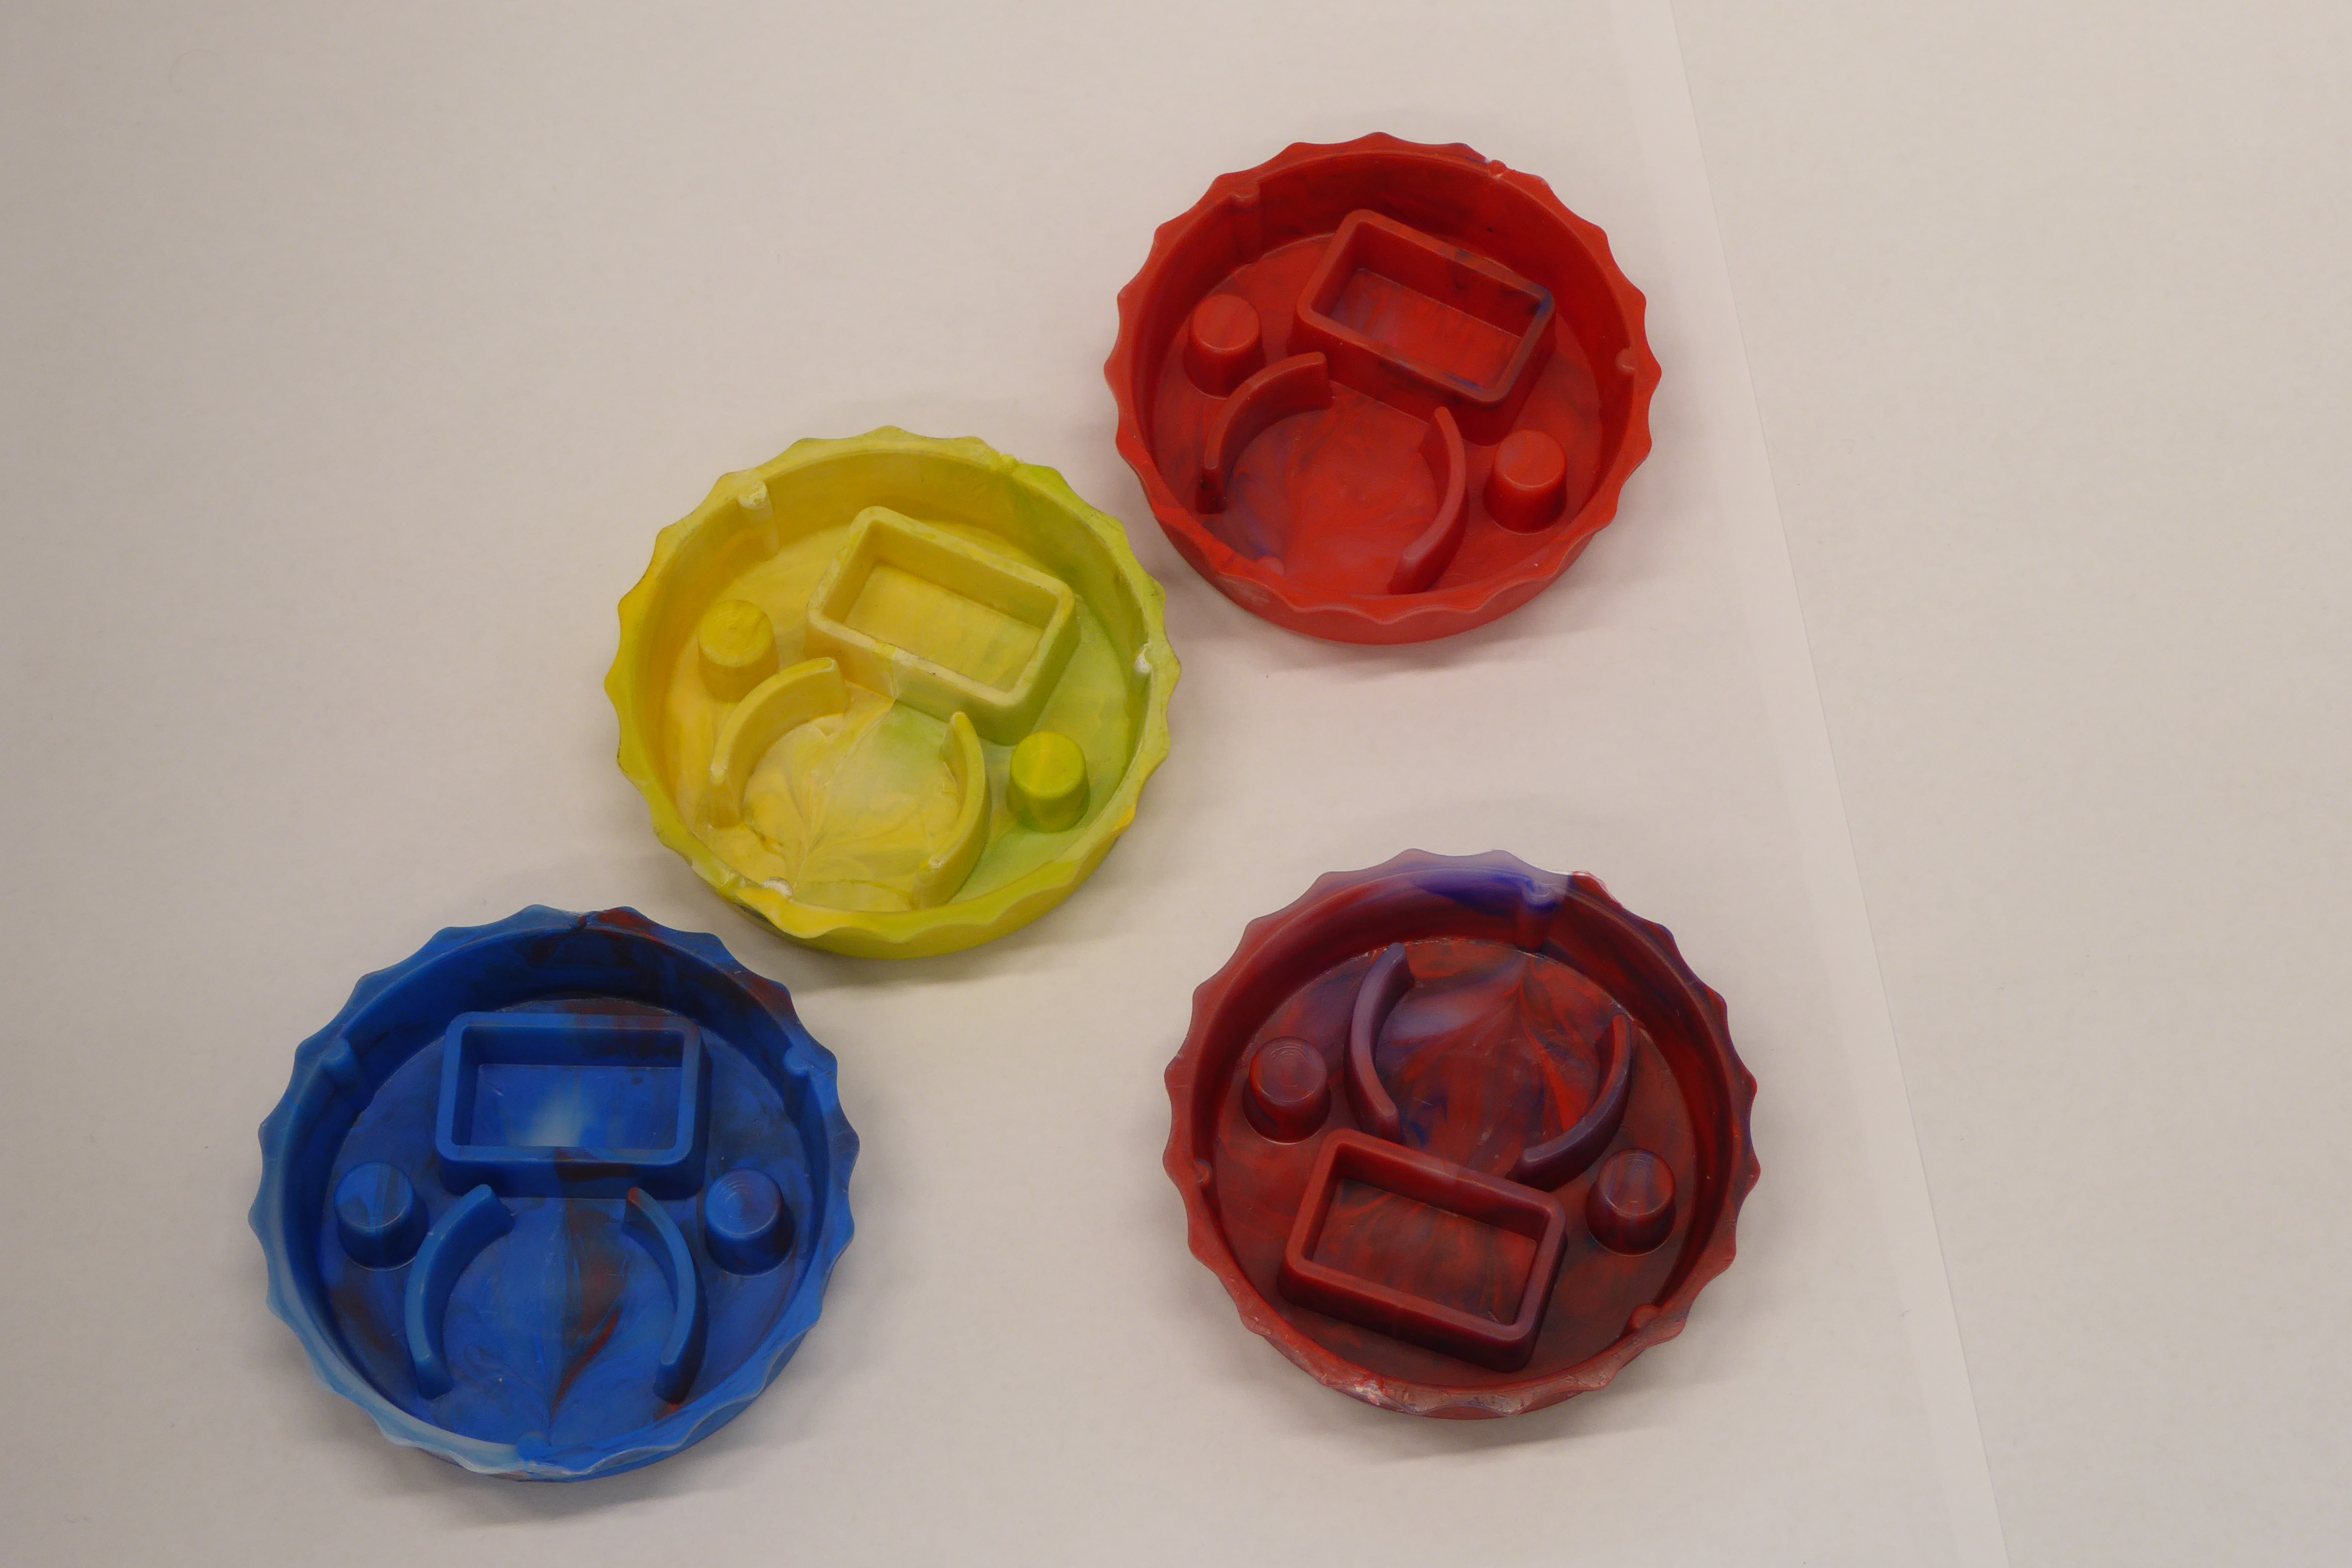
Label: Bottle Opener - Cover